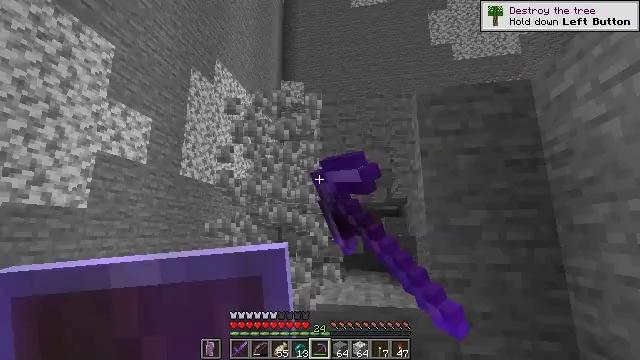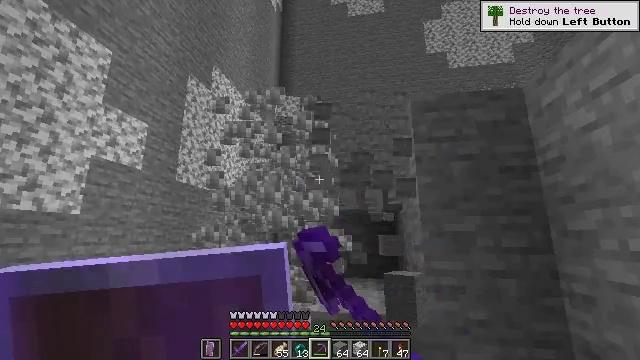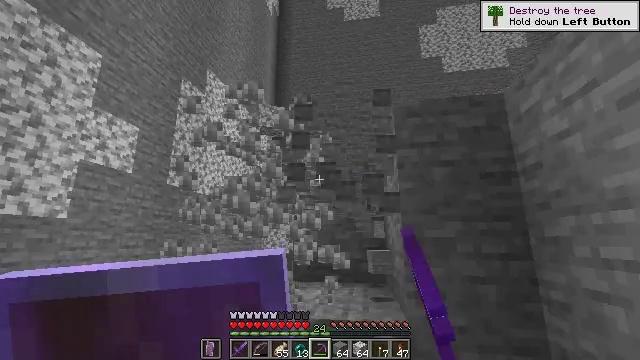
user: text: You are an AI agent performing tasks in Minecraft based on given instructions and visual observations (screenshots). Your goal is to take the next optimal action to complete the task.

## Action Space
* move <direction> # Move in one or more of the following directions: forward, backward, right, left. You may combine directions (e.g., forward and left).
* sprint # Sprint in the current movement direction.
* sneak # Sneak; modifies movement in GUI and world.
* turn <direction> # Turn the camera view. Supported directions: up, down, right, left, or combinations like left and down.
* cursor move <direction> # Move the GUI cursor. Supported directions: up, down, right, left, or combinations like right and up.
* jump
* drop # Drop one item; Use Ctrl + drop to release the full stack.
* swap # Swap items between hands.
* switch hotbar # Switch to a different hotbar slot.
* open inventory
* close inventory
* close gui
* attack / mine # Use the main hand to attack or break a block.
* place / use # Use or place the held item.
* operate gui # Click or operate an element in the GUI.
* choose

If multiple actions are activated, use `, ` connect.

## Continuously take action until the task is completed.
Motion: motion action
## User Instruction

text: Break the diorite block.
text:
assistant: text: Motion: move right, turn up, attack / mine
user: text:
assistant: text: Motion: move right, attack / mine
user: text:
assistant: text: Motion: attack / mine